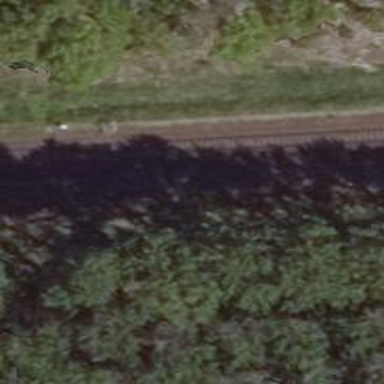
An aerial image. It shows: Railway signal.